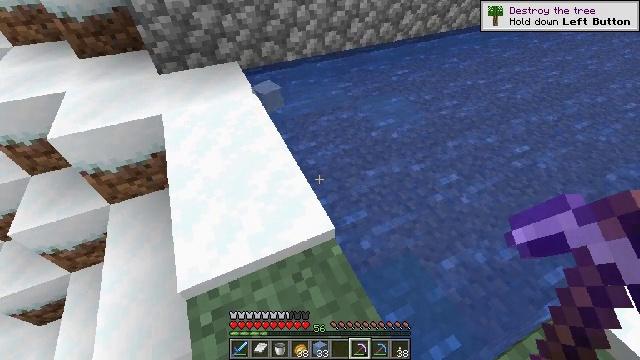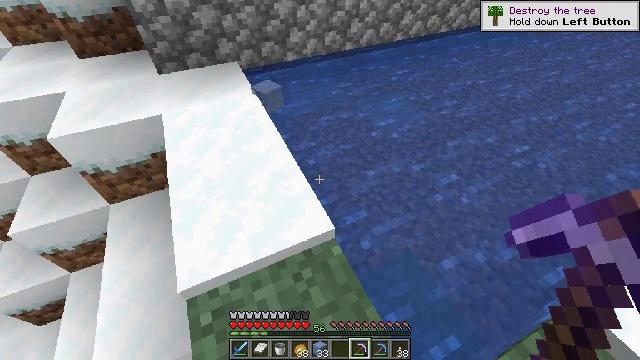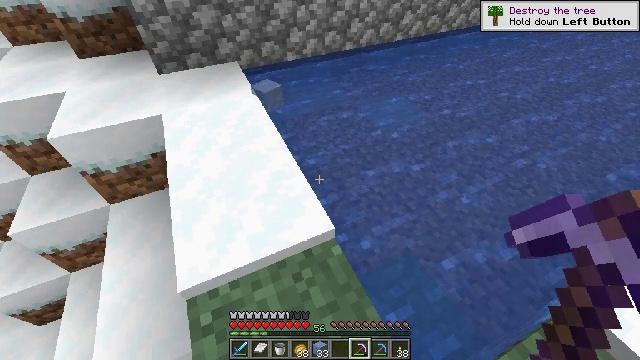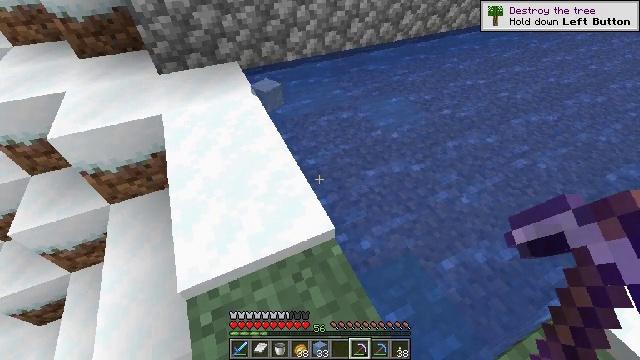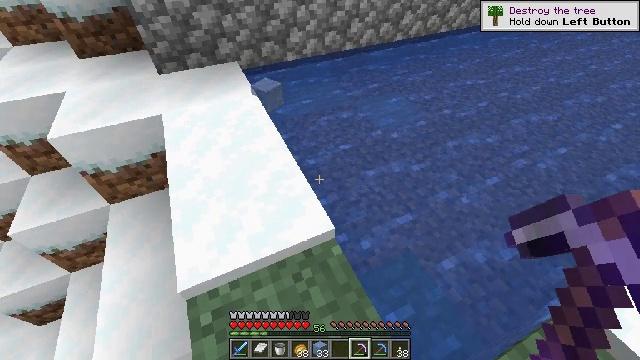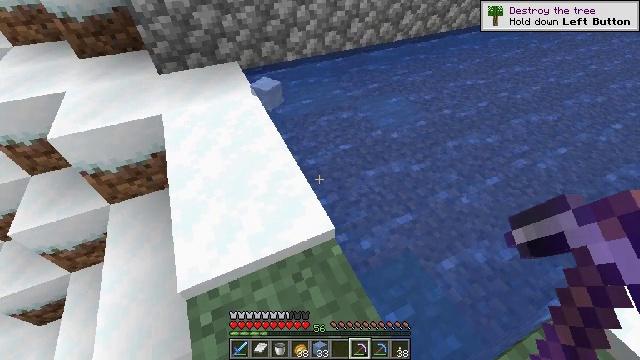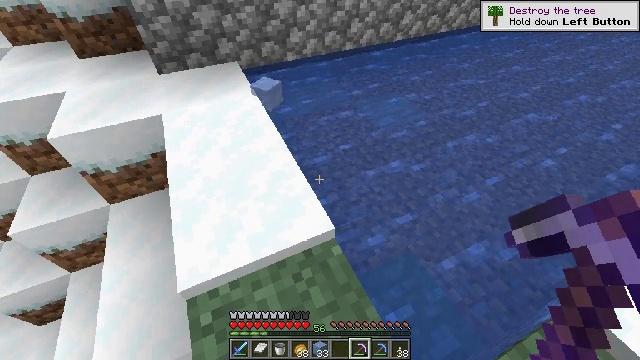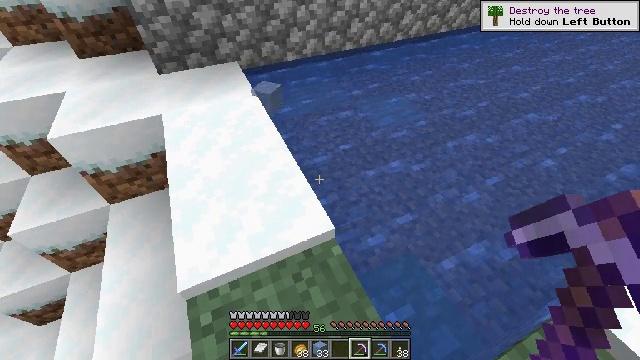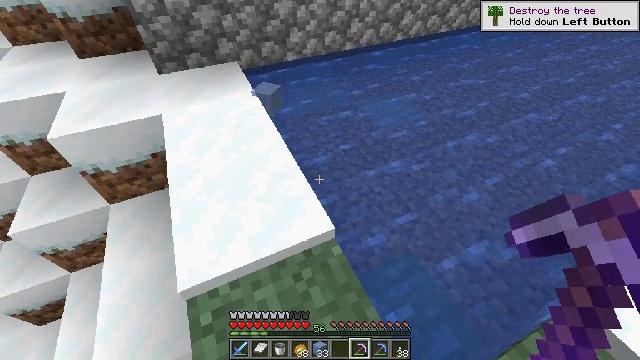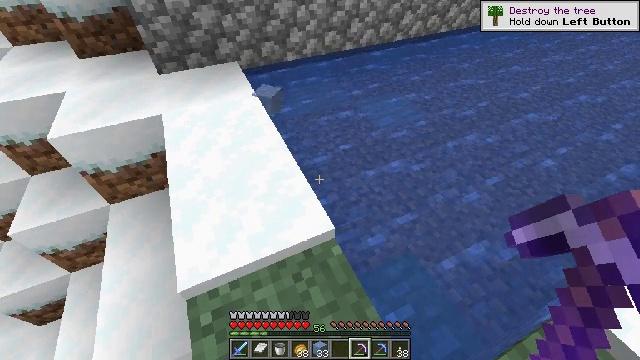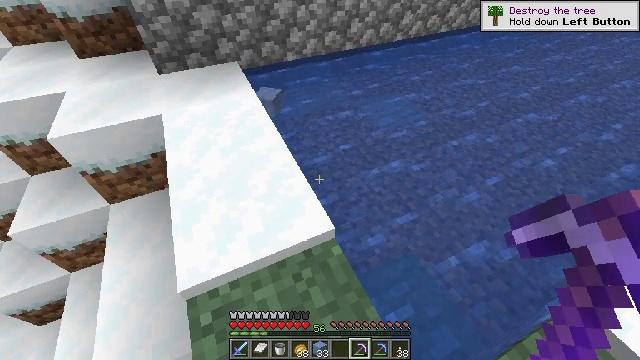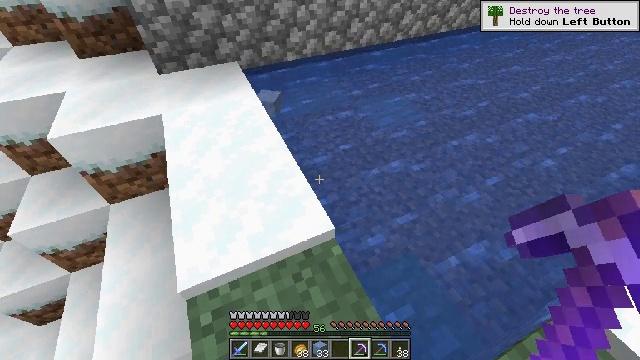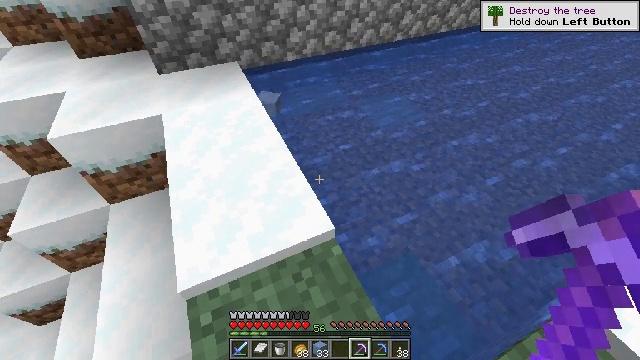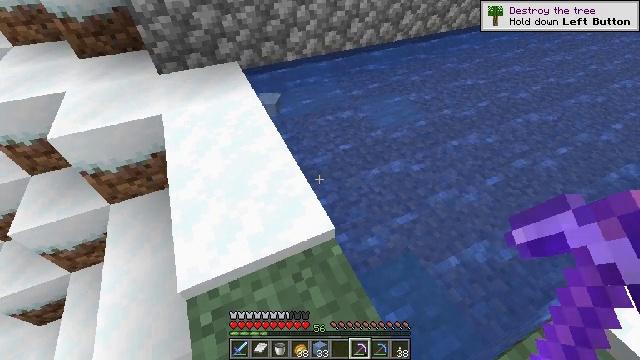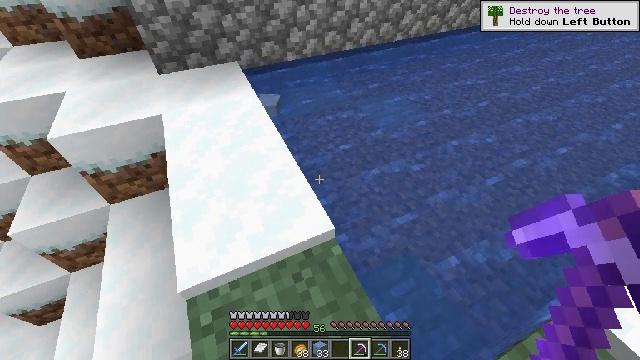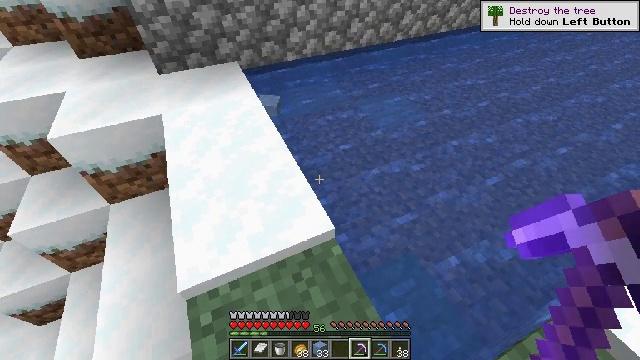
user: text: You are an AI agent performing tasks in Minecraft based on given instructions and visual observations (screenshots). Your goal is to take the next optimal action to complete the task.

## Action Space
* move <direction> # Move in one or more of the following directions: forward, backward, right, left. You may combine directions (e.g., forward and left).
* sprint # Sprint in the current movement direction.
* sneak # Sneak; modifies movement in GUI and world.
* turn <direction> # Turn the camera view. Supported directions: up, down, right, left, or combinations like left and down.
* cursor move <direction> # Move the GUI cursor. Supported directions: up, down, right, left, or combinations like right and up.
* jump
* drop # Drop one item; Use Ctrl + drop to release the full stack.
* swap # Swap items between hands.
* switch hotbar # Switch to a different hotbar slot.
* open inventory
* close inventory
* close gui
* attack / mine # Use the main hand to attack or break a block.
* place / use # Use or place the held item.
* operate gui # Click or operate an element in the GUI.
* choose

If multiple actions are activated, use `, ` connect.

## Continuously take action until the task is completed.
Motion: motion action
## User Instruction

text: Gather ice for building or crafting.
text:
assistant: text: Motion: no_op
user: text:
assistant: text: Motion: no_op
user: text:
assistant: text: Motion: no_op
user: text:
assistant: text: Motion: no_op
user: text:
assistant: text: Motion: no_op
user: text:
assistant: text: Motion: no_op
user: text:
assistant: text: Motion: no_op
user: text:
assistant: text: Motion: no_op
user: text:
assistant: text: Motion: no_op
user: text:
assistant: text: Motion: no_op
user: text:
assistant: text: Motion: no_op
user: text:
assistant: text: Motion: no_op
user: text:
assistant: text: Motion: no_op
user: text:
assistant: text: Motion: no_op
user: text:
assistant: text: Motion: no_op
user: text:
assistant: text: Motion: no_op
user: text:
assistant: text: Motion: no_op
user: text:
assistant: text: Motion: no_op
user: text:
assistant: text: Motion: no_op
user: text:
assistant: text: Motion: no_op
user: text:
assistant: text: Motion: no_op
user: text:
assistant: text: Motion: no_op
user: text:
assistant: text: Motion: no_op
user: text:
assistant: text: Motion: no_op
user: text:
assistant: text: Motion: no_op
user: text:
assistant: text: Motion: no_op
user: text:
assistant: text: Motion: no_op
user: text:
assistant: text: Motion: no_op
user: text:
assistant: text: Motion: no_op
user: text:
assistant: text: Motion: no_op